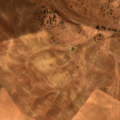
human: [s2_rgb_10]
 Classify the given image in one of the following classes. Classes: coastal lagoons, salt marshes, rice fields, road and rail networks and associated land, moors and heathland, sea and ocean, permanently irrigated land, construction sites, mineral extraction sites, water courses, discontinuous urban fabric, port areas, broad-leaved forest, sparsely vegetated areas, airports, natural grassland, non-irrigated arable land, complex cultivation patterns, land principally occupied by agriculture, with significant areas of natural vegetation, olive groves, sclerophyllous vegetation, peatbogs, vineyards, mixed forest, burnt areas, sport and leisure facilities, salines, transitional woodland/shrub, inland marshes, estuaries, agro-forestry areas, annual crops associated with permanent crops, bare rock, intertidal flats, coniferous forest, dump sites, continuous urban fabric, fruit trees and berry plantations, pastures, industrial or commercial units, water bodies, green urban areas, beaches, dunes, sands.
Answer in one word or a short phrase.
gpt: non-irrigated arable land, agro-forestry areas